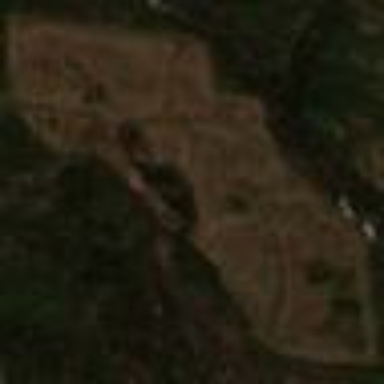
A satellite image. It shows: Logging area.